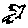
Label: bird